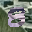
Label: 8